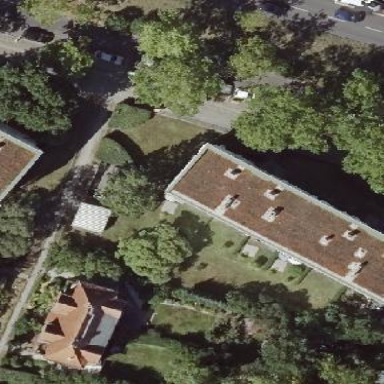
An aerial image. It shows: Apartment building with flat roof.